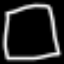
Label: square